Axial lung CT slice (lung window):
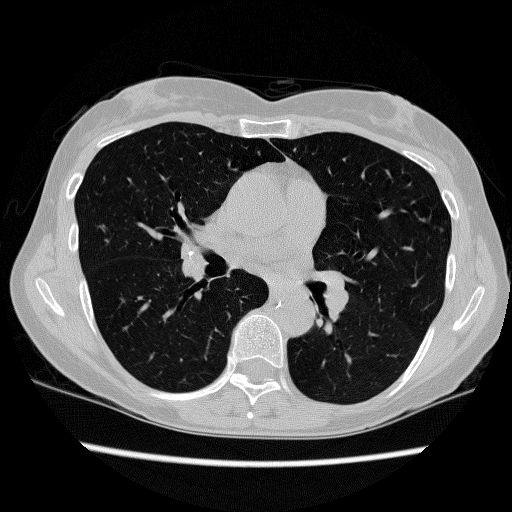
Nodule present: no